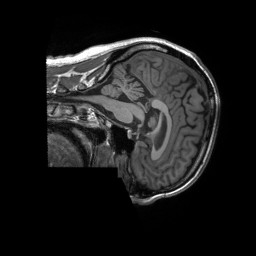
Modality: T1w
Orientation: sagittal
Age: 55
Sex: male
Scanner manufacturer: siemens
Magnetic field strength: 3 T
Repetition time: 2.3 s
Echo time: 0.00232 s